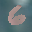
Label: 6